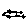
Label: bird